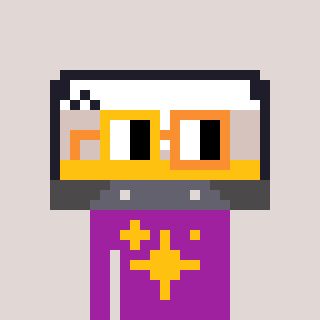
a pixel art character with square yellow and orange glasses, a cassette tape-shaped head and a magenta-colored body on a warm background